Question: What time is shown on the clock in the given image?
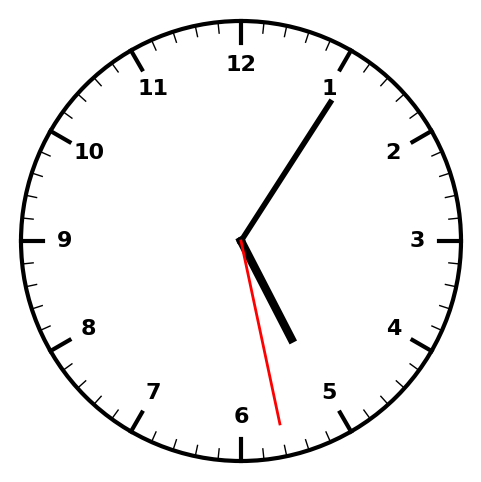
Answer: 05:05:28